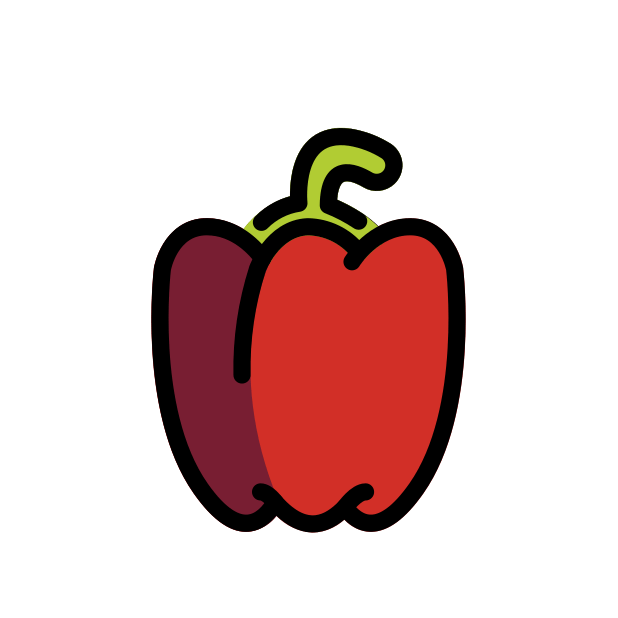
Emoji: 🫑
Name: bell pepper
Unicode: 0x1fad1